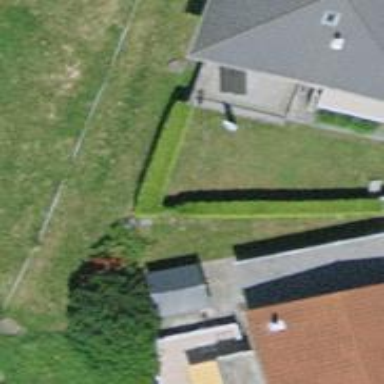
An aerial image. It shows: Hedge acting as barrier.